Question: I've been stuck on an issue and can't find a solution. I've tried many suggestions on Stack Overflow and elsewhere about manually ordering a stacked bar chart, since that should be a pretty simple fix, but those suggestions don't work with the huge complicated mess of code I plucked from many places. My only issue is y-axis item ordering.
I'm making a series of stacked bar charts, and ggplot2 changes the ordering of the items on the y-axis depending on which dataframe I am trying to plot. I'm trying to make 39 of these plots and want them to all have the same ordering. I think ggplot2 only wants to plot them in ascending order of their numeric mean or something, but I'd like all of the bar charts to first display the group "Bird Advocates" and then "Cat Advocates." (This is also the order they appear in my data frame, but that ordering is lost at the coord_flip() point in plotting.)
I think that taking the data frame through so many changes is why I can't just add something simple at the end or use the reorder() function. Adding things into aes() also doesn't work, since the stacked bar chart I'm creating seems to depend on those items being exactly a certain way.
Here's one of my data frames where ggplot2 is ordering my y-axis items incorrectly, plotting "Cat Advocates" before "Bird Advocates":
'''
Group,Strongly Opposed,Opposed,Slightly Opposed,Neutral,Slightly Support,Support,Strongly Support
Bird Advocates,0.005473026,0.010946052,0.012509773,0.058639562,0.071149335,0.31118061,0.530101642
Cat Advocates,0.<PHONE>,0.<PHONE>,0.<PHONE>,0.23719464,0.<PHONE>,0.23404255,0.28605201
'''
And here's all the code that takes that and turns it into a plot:
'''
library(ggplot2)
library(reshape2)
library(plotly)
#Importing data from a .csv file
data <- read.csv("data.csv", header=TRUE)
data$s.Strongly.Opposed <- 0-data$Strongly.Opposed-data$Opposed-data$Slightly.Opposed-.5*data$Neutral
data$s.Opposed <- 0-data$Opposed-data$Slightly.Opposed-.5*data$Neutral
data$s.Slightly.Opposed <- 0-data$Slightly.Opposed-.5*data$Neutral
data$s.Neutral <- 0-.5*data$Neutral
data$s.Slightly.Support <- 0+.5*data$Neutral
data$s.Support <- 0+data$Slightly.Support+.5*data$Neutral
data$s.Strongly.Support <- 0+data$Support+data$Slightly.Support+.5*data$Neutral
#to percents
data[,2:15]<-data[,2:15]*100
#melting
mdfr <- melt(data, id=c("Group"))
mdfr<-cbind(mdfr[1:14,],mdfr[15:28,3])
colnames(mdfr)<-c("Group","variable","value","start")
#remove dot in level names
mylevels<-c("Strongly Opposed","Opposed","Slightly Opposed","Neutral","Slightly Support","Support","Strongly Support")
mdfr$variable<-droplevels(mdfr$variable)
levels(mdfr$variable)<-mylevels
pal<-c("#bd7523", "#e9aa61", "#f6d1a7", "#999999", "#c8cbc0", "#65806d", "#334e3b")
ggplot(data=mdfr) +
geom_segment(aes(x = Group, y = start, xend = Group, yend = start+value, colour = variable,
text=paste("Group: ",Group,"<br>Percent: ",value,"%")), size = 5) +
geom_hline(yintercept = 0, color =c("#646464")) +
coord_flip() +
theme(legend.position="top") +
theme(legend.key.width=unit(0.5,"cm")) +
guides(col = guide_legend(ncol = 12)) + #has 7 real columns, using to adjust legend position
scale_color_manual("Response", labels = mylevels, values = pal, guide="legend") +
theme(legend.title = element_blank()) +
theme(axis.title.x = element_blank()) +
theme(axis.title.y = element_blank()) +
theme(axis.ticks = element_blank()) +
theme(axis.text.x = element_blank()) +
theme(legend.key = element_rect(fill = "white")) +
scale_y_continuous(breaks=seq(-100,100,100), limits=c(-100,100)) +
theme(panel.background = element_rect(fill = "#ffffff"),
panel.grid.major = element_line(colour = "#CBCBCB"))
'''
The plot:

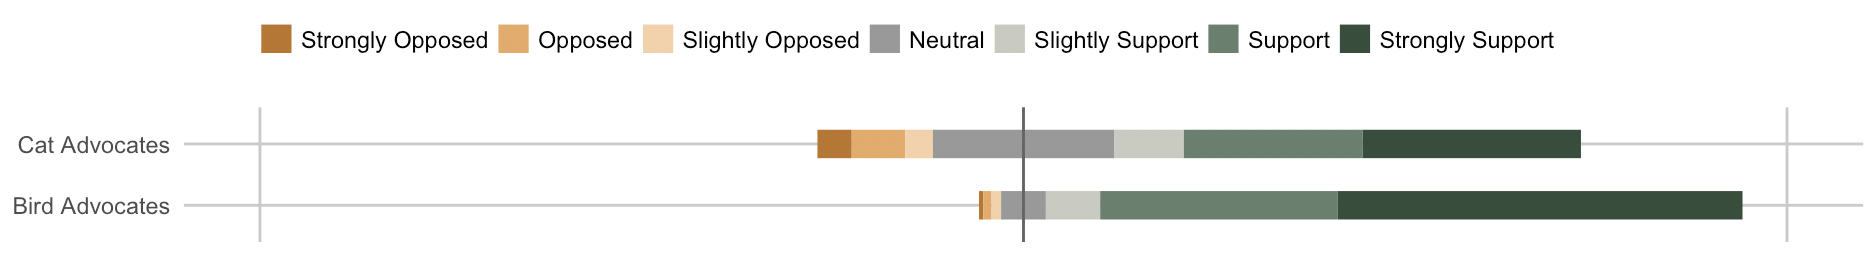
Answer: I think this works, you may need to play around with the axis limits/breaks:
'''
library(dplyr)
mdfr <- mdfr %>%
mutate(group_n = as.integer(case_when(Group == "Bird Advocates" ~ 2,
Group == "Cat Advocates" ~ 1)))
ggplot(data=mdfr) +
geom_segment(aes(x = group_n, y = start, xend = group_n, yend = start + value, colour = variable,
text=paste("Group: ",Group,"<br>Percent: ",value,"%")), size = 5) +
scale_x_continuous(limits = c(0,3), breaks = c(1, 2), labels = c("Cat", "Bird")) +
geom_hline(yintercept = 0, color =c("#646464")) +
theme(legend.position="top") +
theme(legend.key.width=unit(0.5,"cm")) +
coord_flip() +
guides(col = guide_legend(ncol = 12)) + #has 7 real columns, using to adjust legend position
scale_color_manual("Response", labels = mylevels, values = pal, guide="legend") +
theme(legend.title = element_blank()) +
theme(axis.title.x = element_blank()) +
theme(axis.title.y = element_blank()) +
theme(axis.ticks = element_blank()) +
theme(axis.text.x = element_blank()) +
theme(legend.key = element_rect(fill = "white"))+
scale_y_continuous(breaks=seq(-100,100,100), limits=c(-100,100)) +
theme(panel.background = element_rect(fill = "#ffffff"),
panel.grid.major = element_line(colour = "#CBCBCB"))
'''
produces this plot:
<URL>